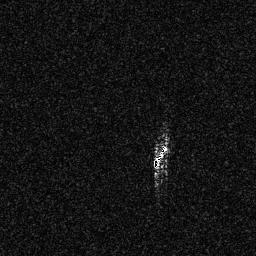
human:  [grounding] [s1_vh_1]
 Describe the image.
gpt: In the satellite image, there is  <ref>1 small ship </ref> <box>[[58, 55, 65, 65, 0]]</box> located at center.